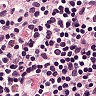
Metastatic tissue present: no